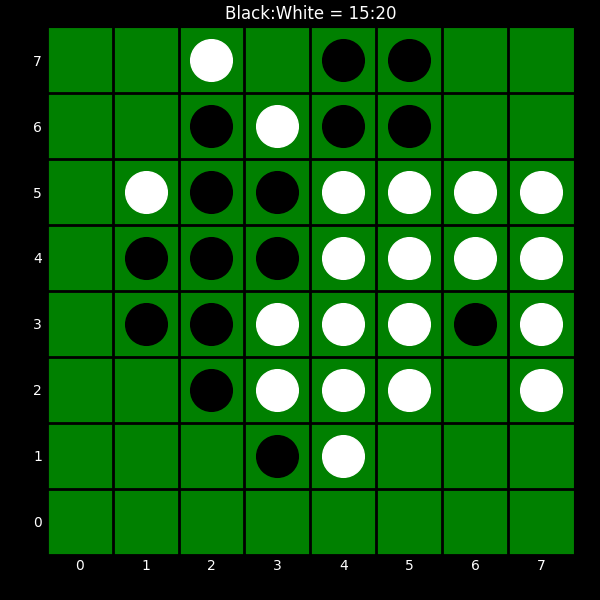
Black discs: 15
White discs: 20